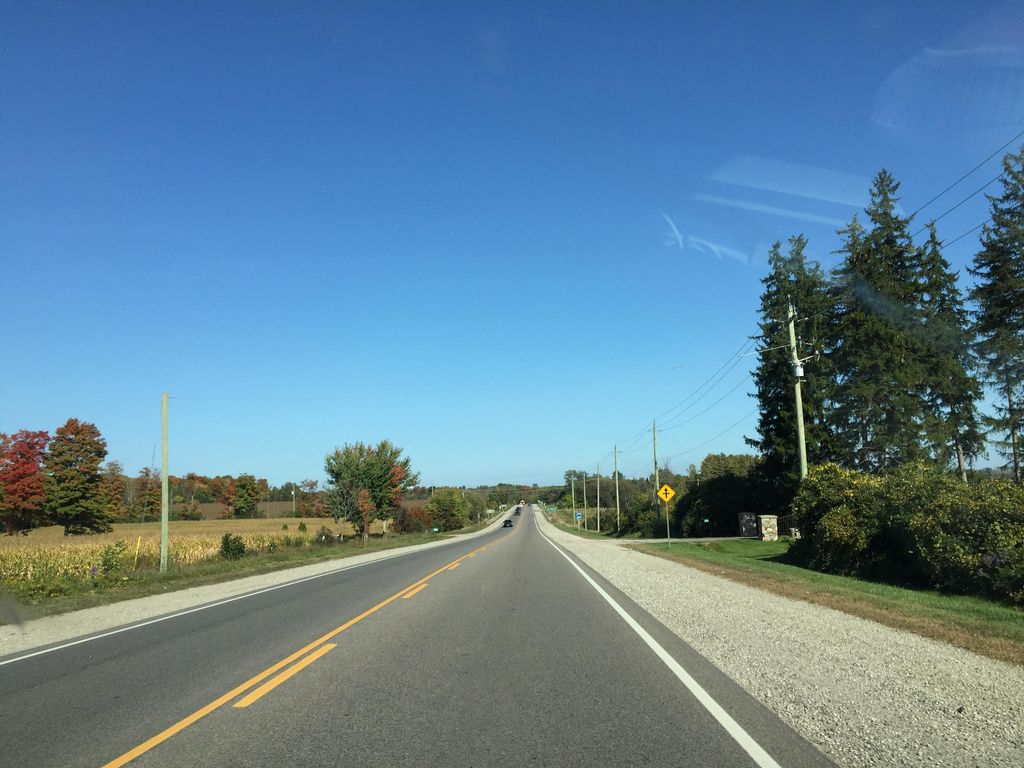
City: kitchener-waterloo